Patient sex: M
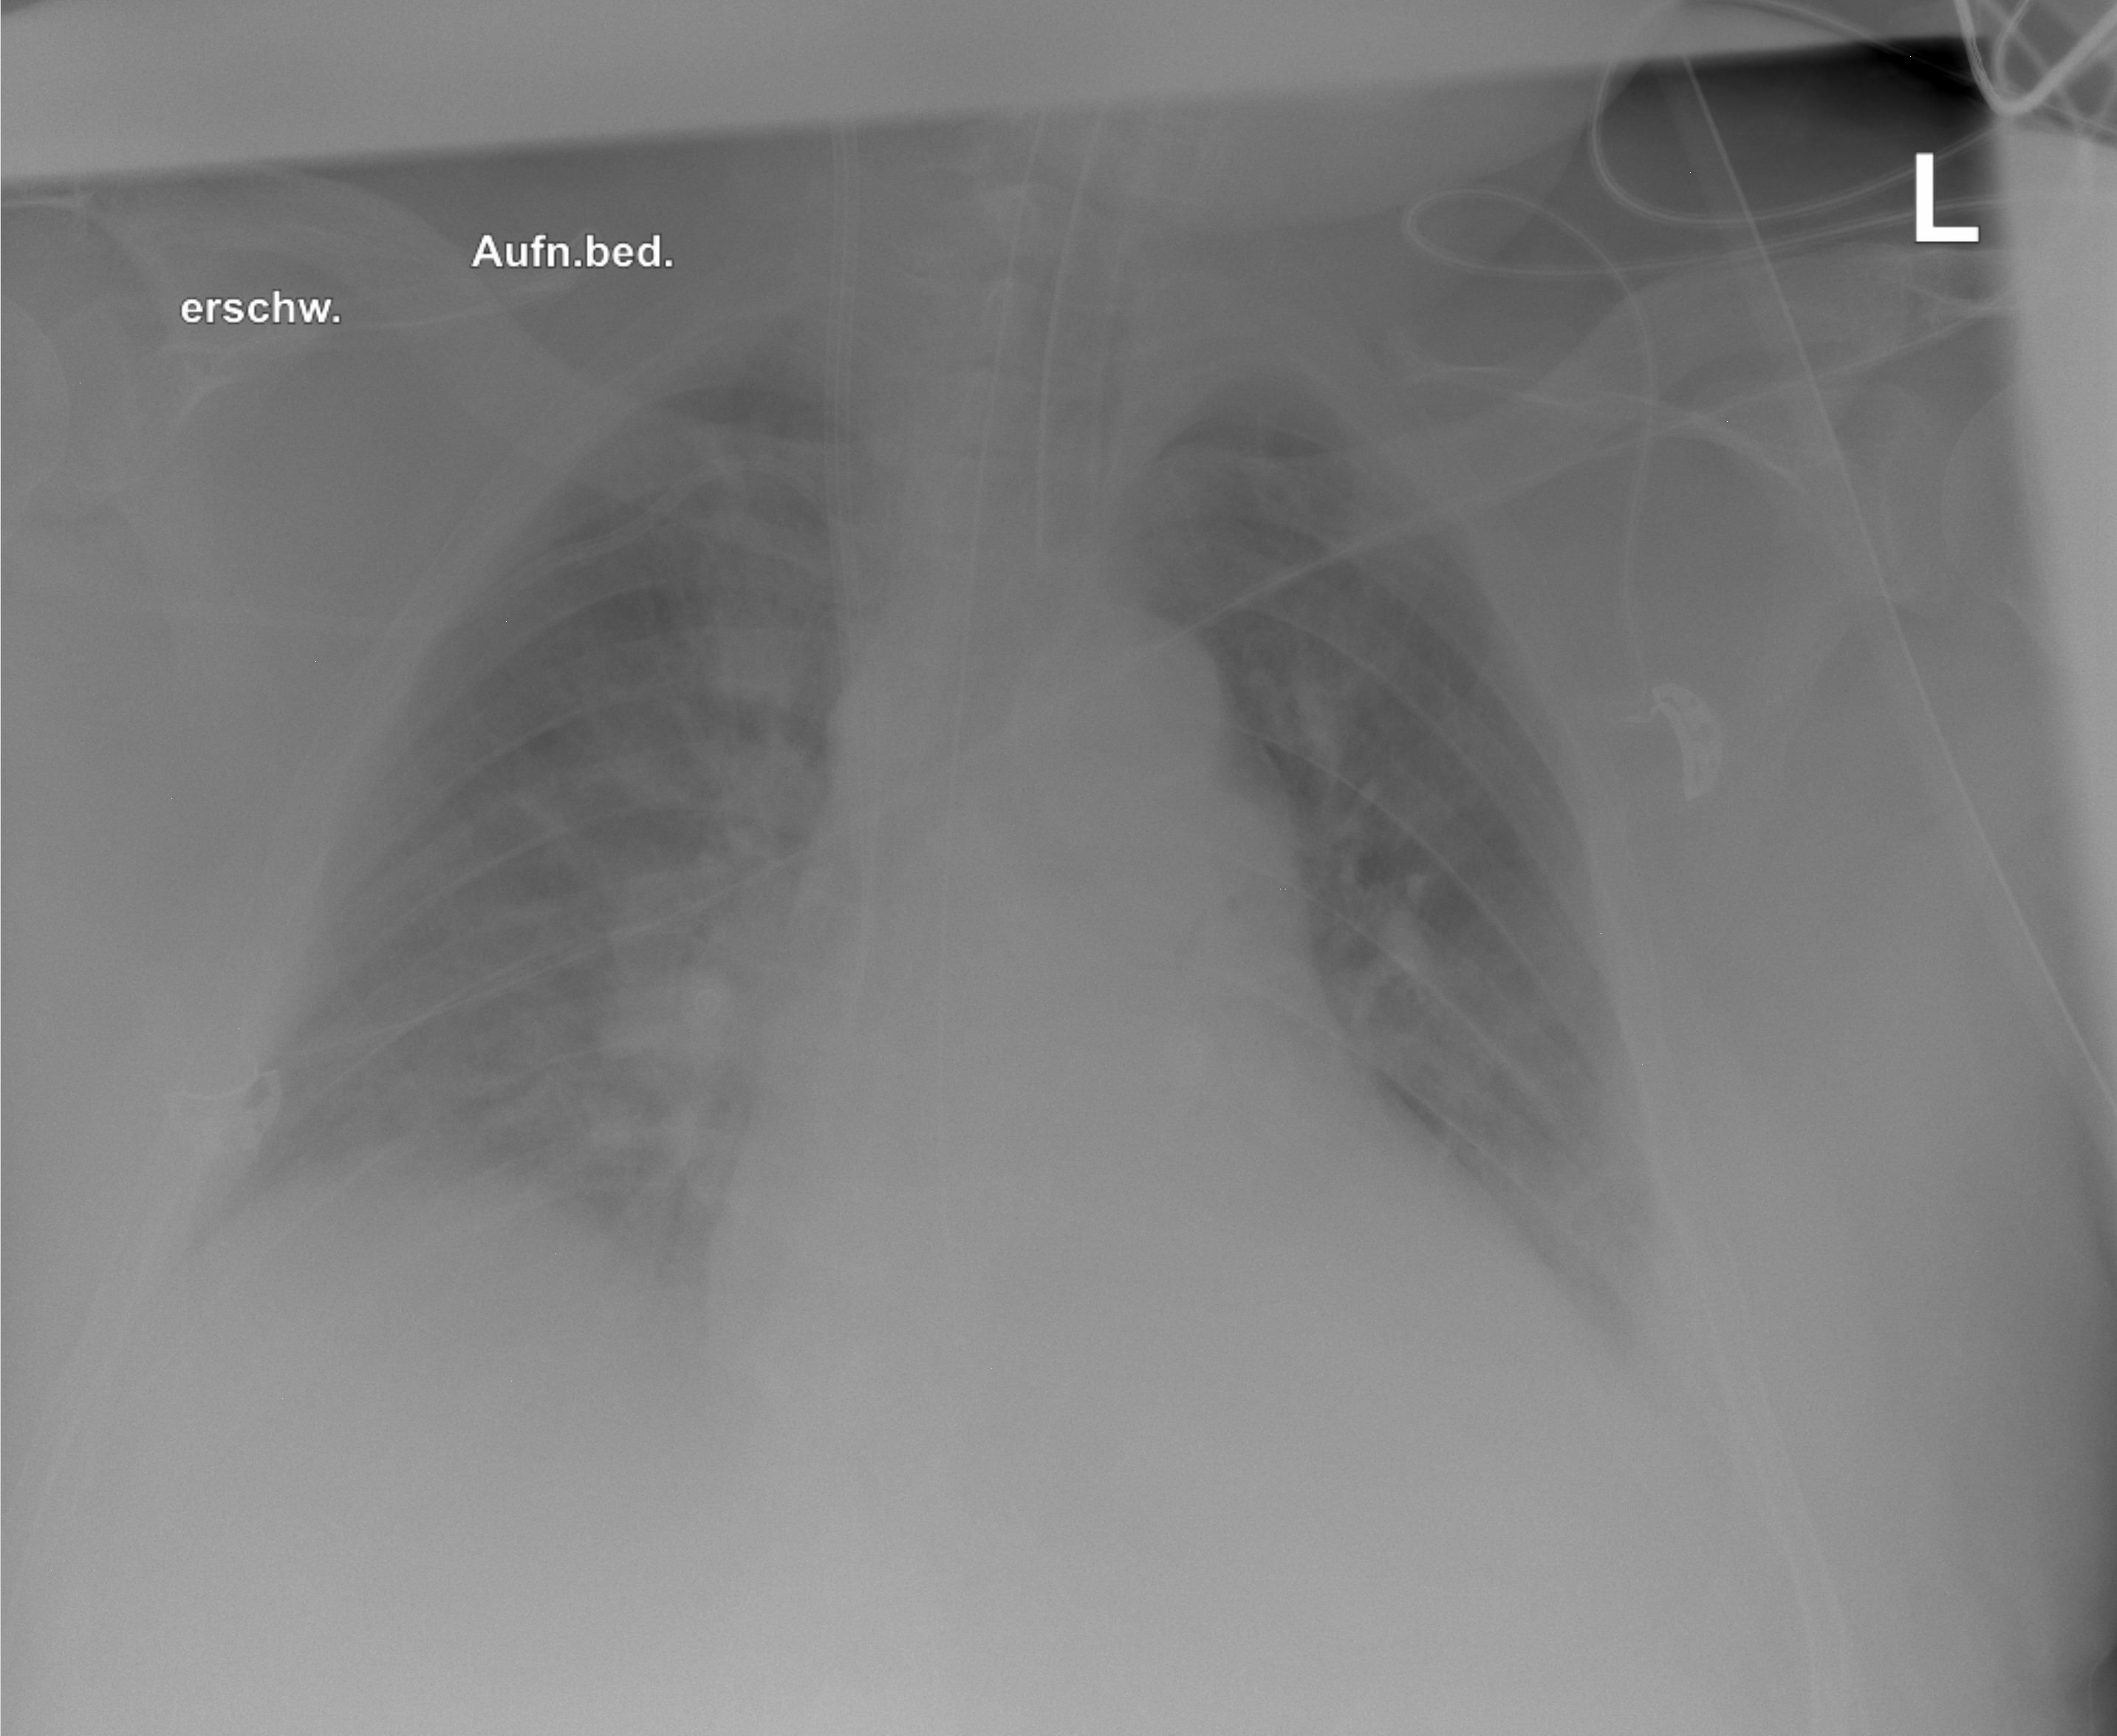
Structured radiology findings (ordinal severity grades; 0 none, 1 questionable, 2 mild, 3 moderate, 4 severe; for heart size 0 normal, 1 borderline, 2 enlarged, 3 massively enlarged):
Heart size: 2
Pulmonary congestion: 0
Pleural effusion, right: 3
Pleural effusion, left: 2
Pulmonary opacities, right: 1
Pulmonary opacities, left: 0
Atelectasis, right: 2
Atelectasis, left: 2